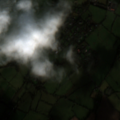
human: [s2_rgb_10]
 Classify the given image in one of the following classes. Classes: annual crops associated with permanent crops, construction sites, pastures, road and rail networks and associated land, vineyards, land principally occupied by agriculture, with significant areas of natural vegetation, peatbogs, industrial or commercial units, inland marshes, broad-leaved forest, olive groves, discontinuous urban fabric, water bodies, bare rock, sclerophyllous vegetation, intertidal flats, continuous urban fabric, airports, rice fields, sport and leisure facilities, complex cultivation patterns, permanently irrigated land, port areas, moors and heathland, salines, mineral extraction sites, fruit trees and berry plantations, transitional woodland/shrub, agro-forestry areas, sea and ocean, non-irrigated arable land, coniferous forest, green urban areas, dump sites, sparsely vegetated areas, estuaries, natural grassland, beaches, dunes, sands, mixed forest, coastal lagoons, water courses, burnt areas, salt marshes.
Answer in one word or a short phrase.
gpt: non-irrigated arable land, pastures